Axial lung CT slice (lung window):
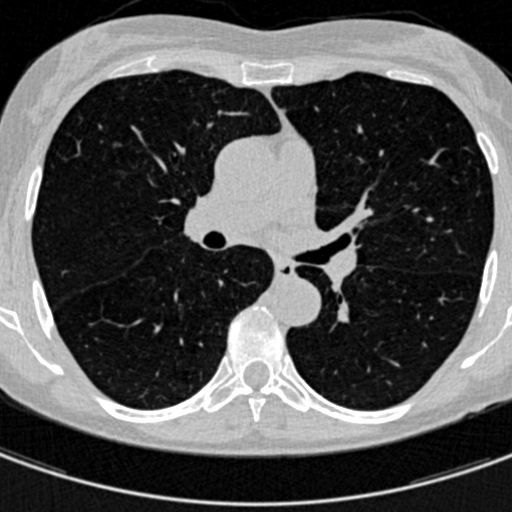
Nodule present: no